Aerial crown-view tile of a tropical tree (Barro Colorado Island, Panama), acquired 20250512:
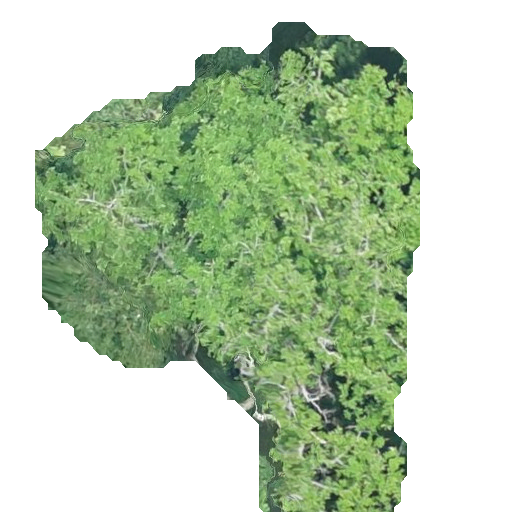
Species: Sapium glandulosum
GBIF accepted scientific name: Sapium glandulosum
Crown area: 191.268 m²